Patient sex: F
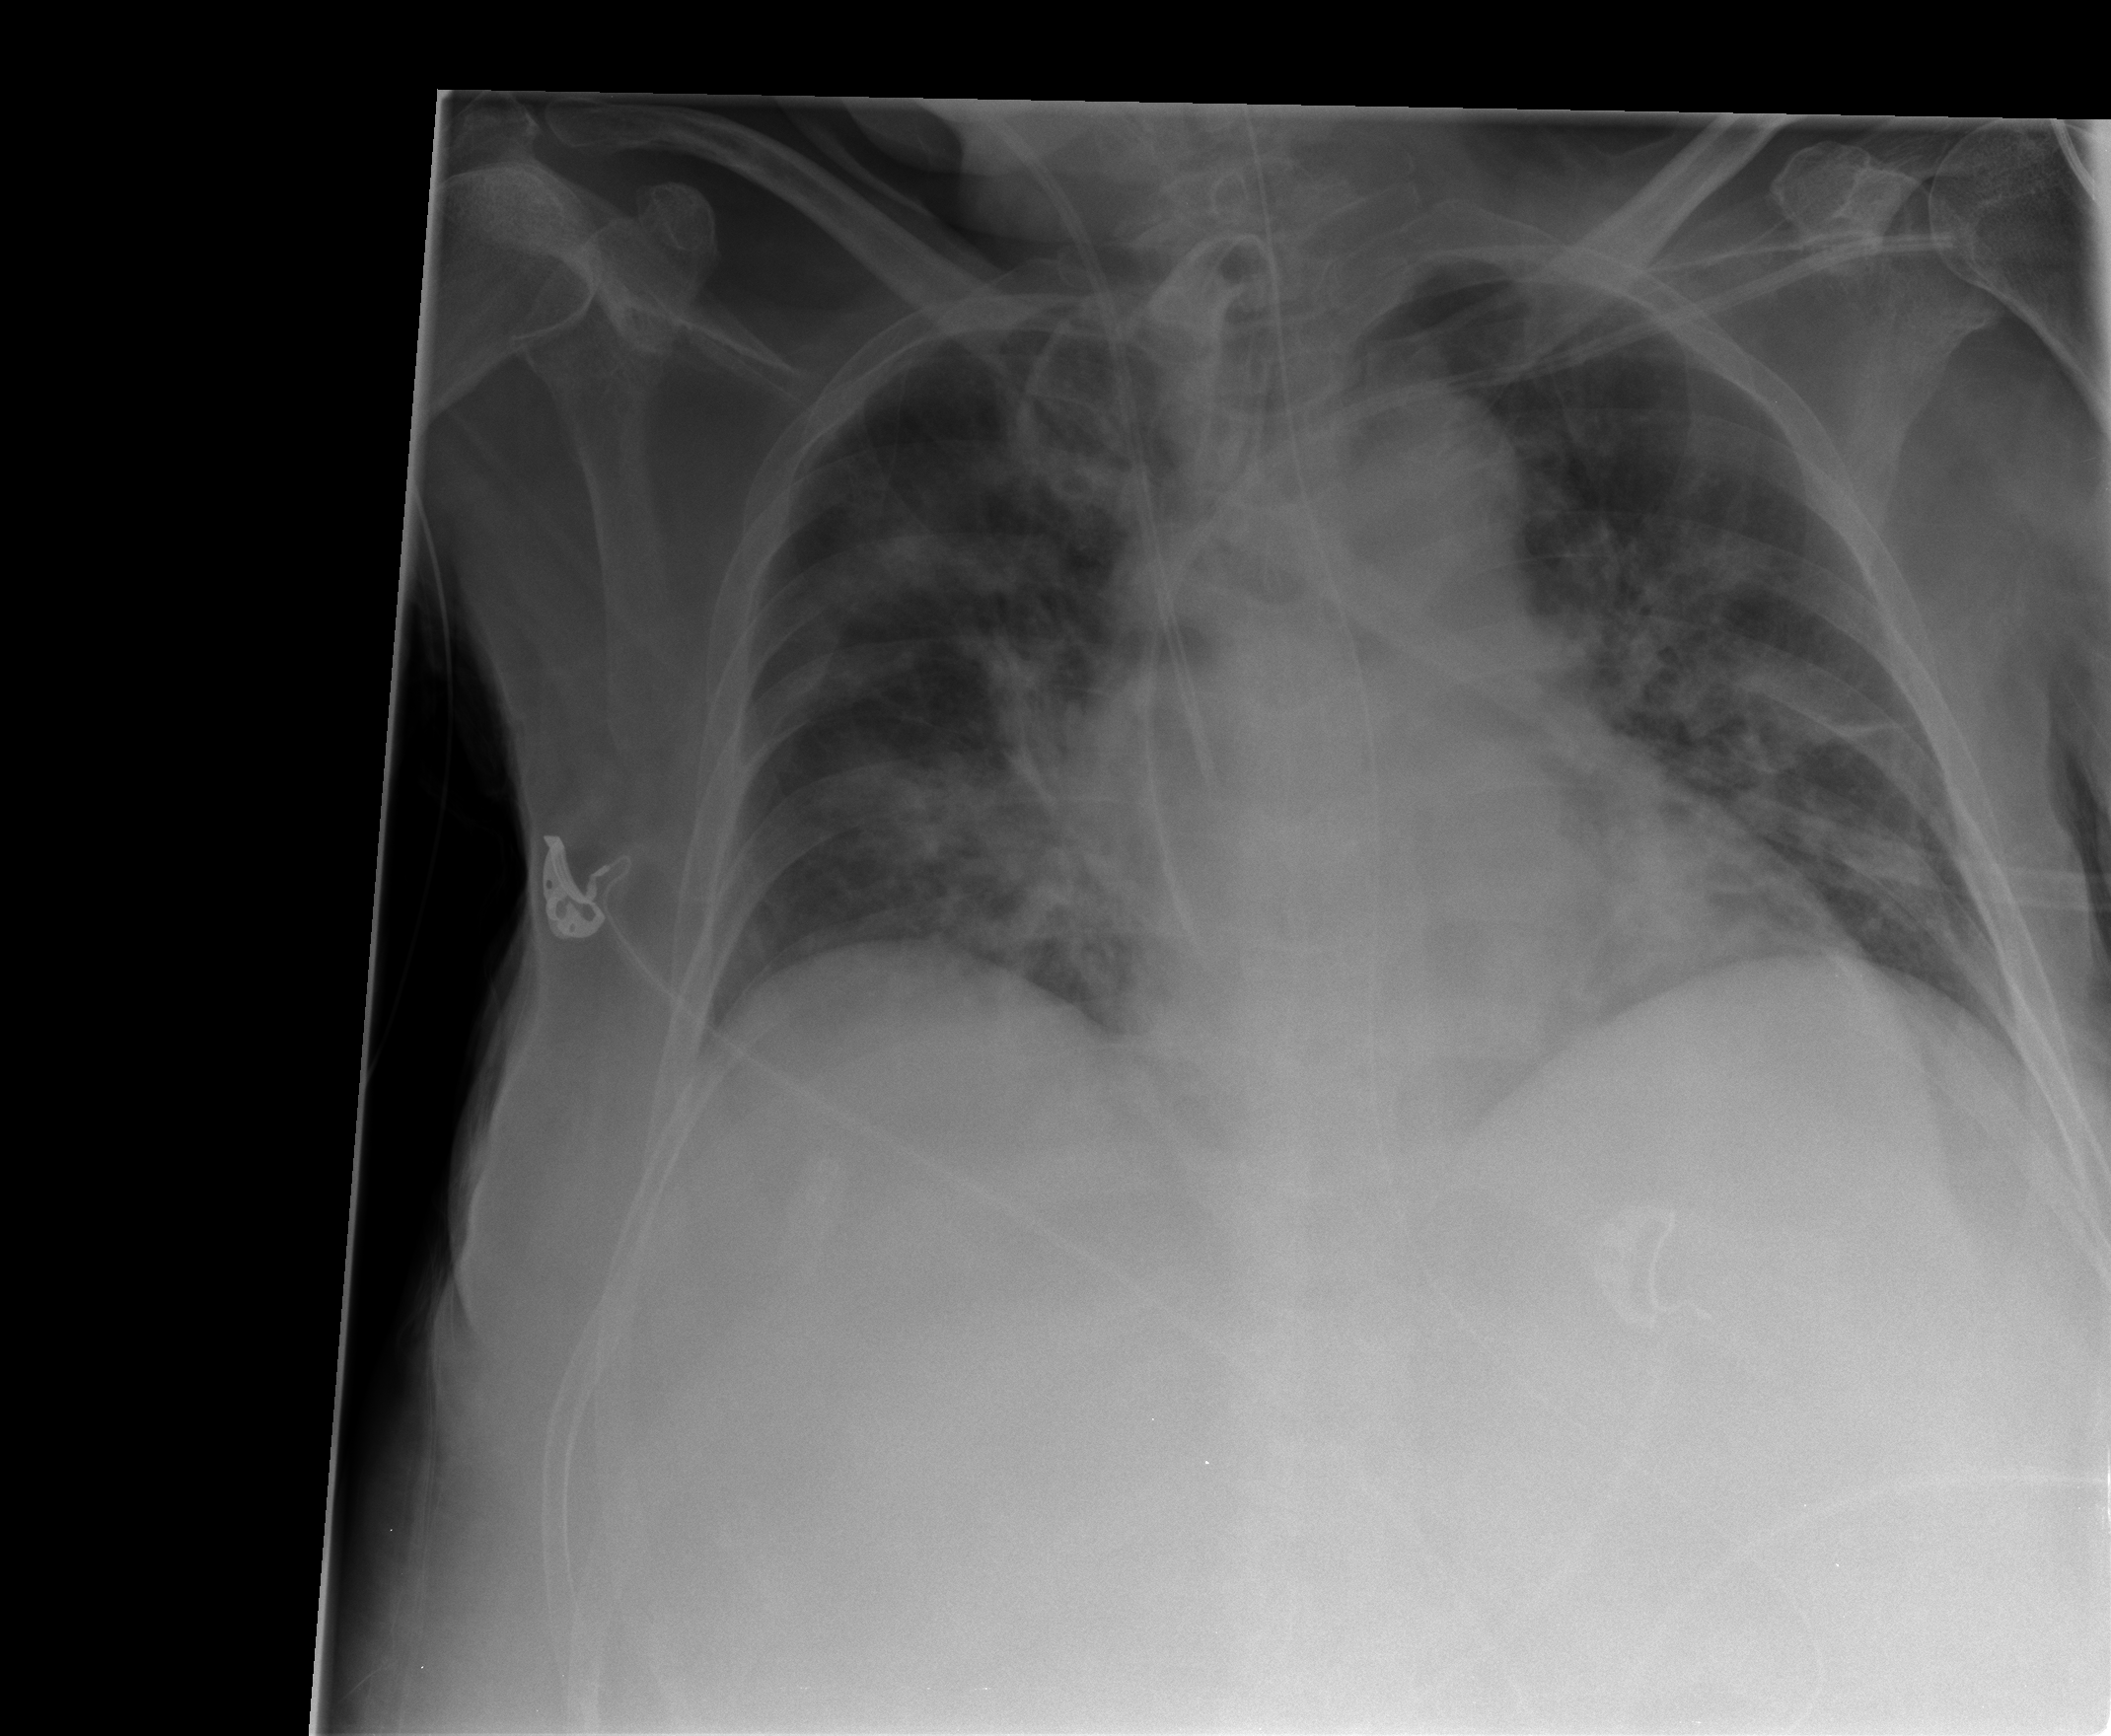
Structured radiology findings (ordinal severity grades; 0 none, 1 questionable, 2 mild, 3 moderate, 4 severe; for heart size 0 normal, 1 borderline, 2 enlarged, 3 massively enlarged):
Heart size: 0
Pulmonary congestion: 2
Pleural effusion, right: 0
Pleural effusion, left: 0
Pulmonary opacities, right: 2
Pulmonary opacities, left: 2
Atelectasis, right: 2
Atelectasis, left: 2